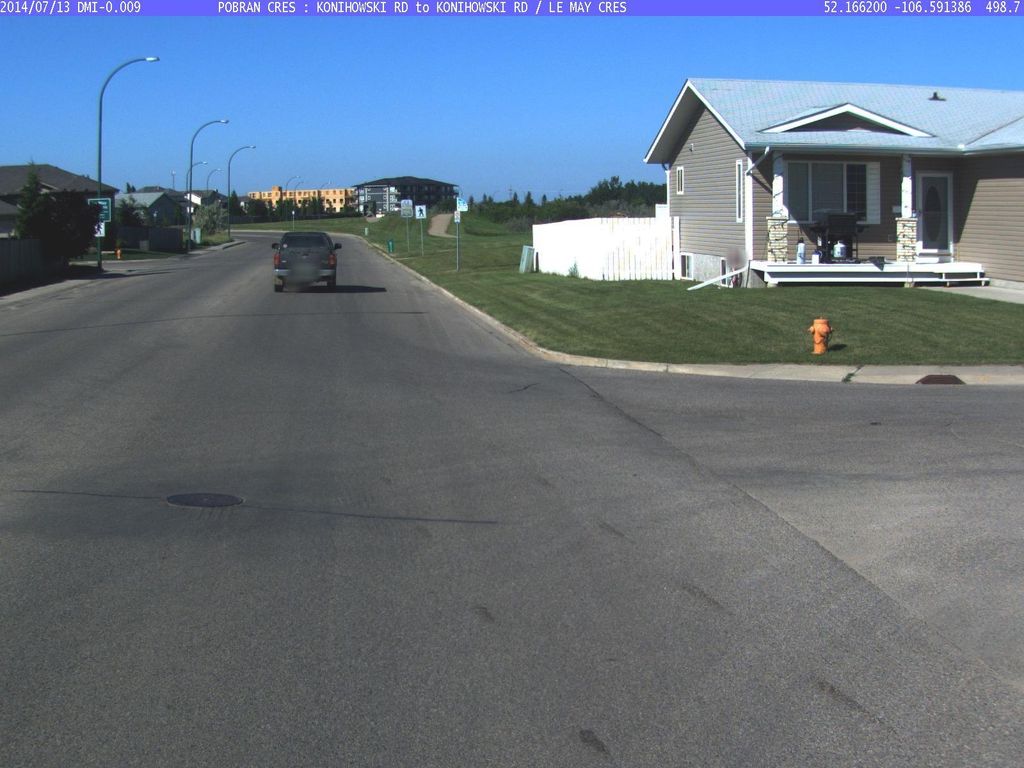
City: saskatoon